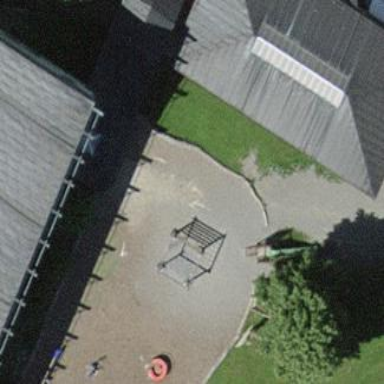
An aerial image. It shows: Playground area for leisure activities on the land.